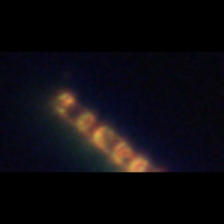
Taxon: Chaetoceros
Group: Diatoms